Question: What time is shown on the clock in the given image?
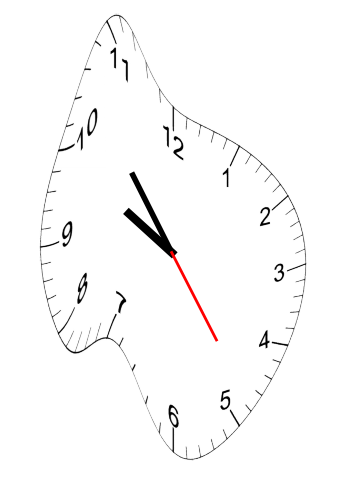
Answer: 09:53:24